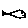
Label: fish